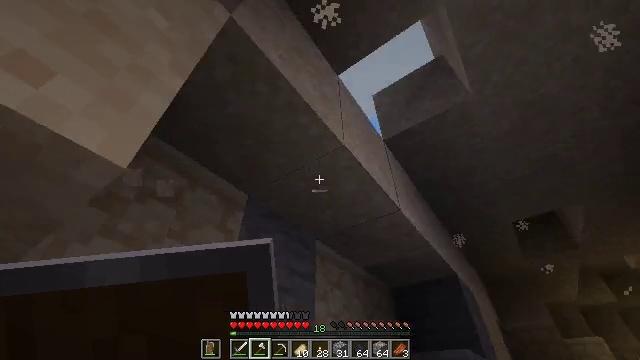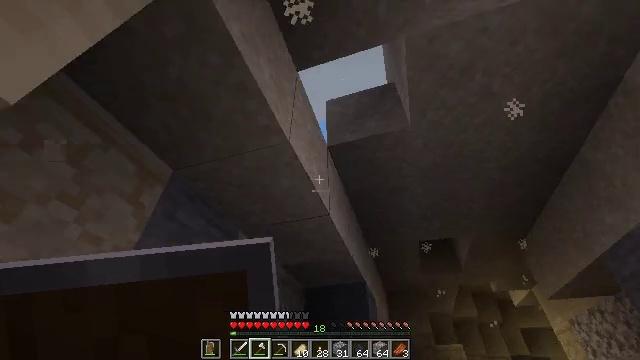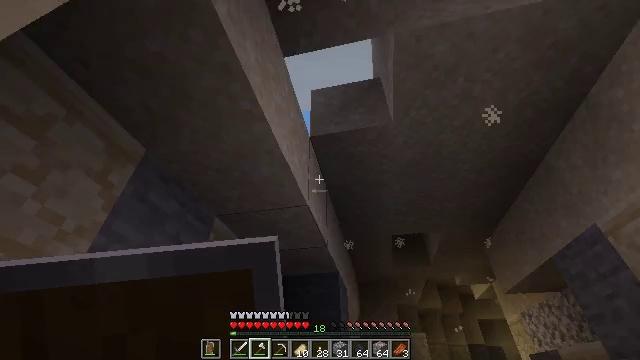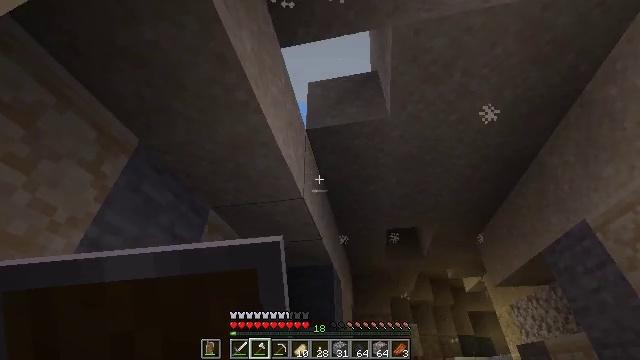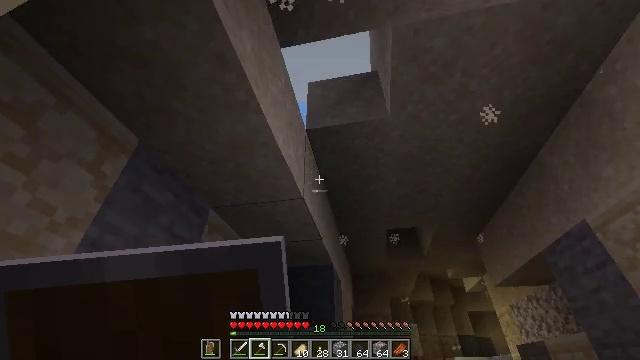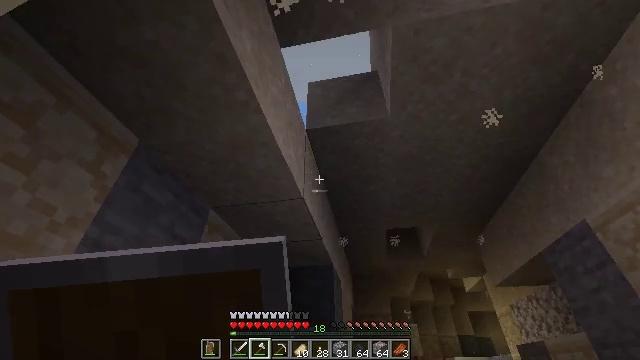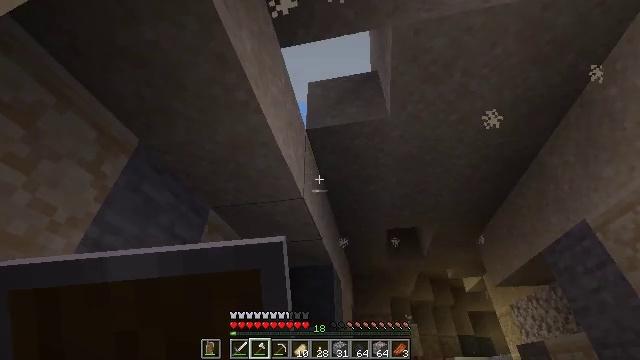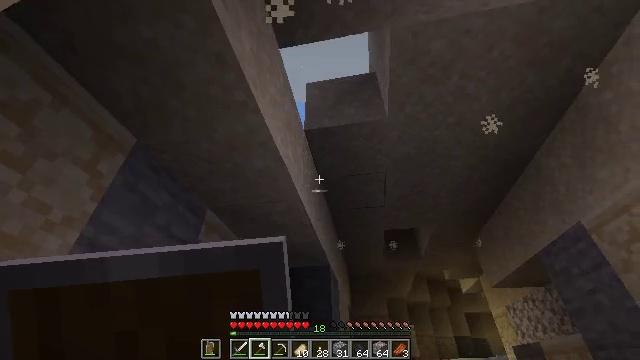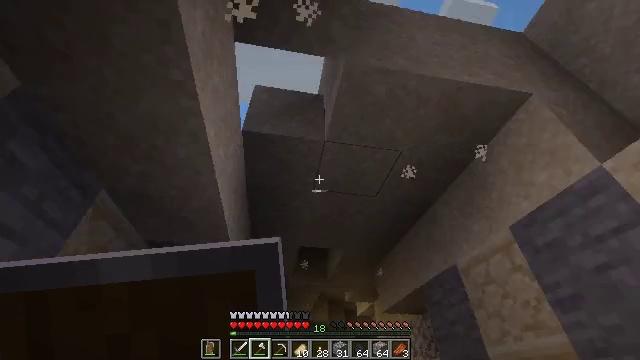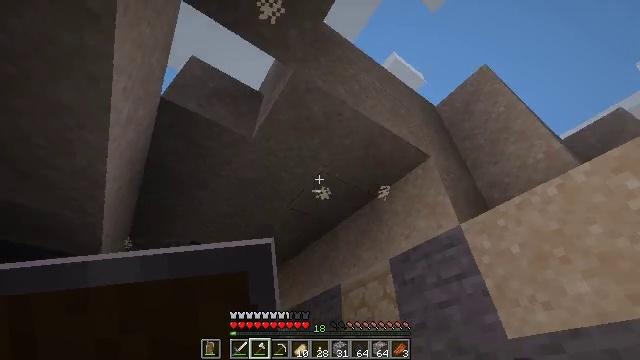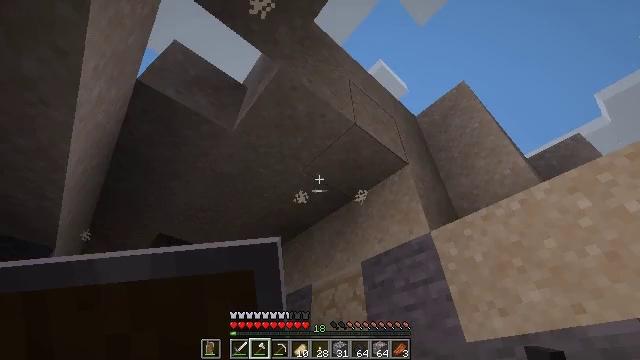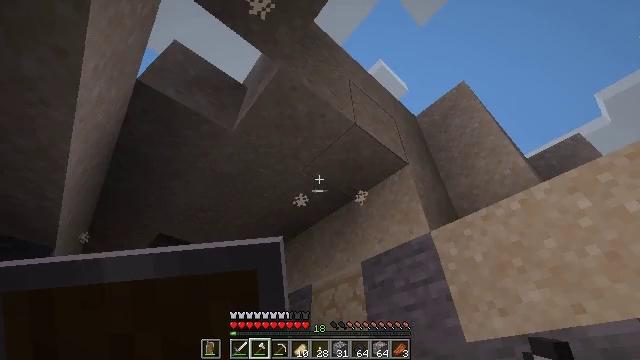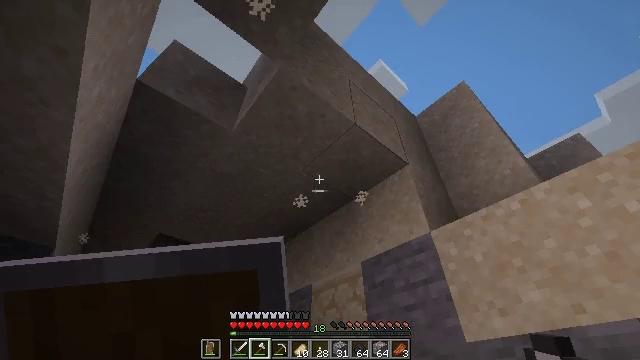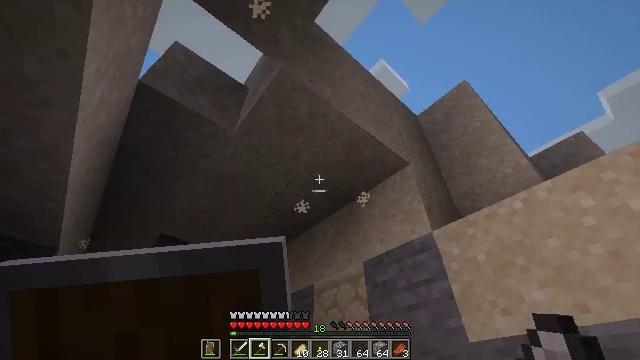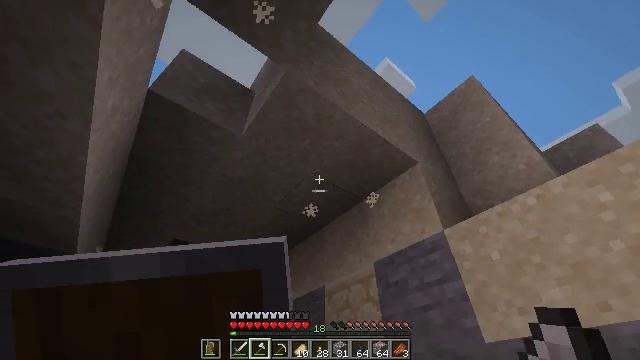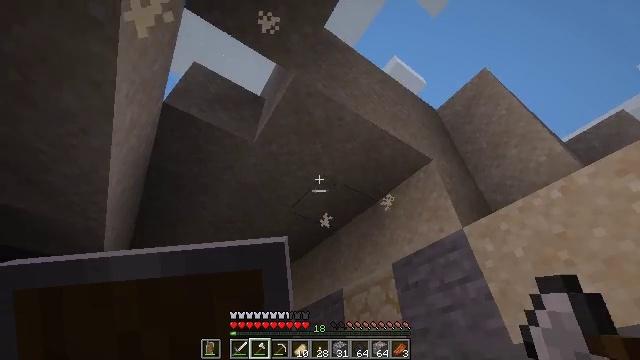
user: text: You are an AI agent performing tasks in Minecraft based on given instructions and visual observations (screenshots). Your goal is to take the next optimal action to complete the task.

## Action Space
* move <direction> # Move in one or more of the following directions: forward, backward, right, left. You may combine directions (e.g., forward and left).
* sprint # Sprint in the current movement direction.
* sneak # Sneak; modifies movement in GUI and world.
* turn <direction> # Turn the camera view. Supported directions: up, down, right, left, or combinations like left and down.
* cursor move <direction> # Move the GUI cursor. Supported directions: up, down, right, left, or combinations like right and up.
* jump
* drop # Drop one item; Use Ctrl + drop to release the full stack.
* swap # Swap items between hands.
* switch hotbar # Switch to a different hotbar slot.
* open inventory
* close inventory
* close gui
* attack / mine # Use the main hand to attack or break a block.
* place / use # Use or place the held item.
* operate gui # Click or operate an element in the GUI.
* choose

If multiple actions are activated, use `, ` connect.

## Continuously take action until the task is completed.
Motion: motion action
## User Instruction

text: Dig up some sand.
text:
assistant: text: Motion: turn right
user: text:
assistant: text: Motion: turn right and down
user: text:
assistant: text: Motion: turn right and down
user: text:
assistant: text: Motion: no_op
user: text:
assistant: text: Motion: no_op
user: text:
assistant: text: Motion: no_op
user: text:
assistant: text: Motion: no_op
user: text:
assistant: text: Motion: turn right and up
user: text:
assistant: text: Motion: turn right and up
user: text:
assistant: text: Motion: turn right
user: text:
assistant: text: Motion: no_op
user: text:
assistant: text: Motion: no_op
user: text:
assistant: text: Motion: no_op
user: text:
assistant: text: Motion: turn left
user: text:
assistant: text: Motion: turn left
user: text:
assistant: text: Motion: turn left
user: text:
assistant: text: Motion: turn left
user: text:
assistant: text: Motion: turn left
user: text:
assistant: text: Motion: turn left
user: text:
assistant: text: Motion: attack / mine
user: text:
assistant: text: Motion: attack / mine
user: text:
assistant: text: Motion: attack / mine
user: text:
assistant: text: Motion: attack / mine
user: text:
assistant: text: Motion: attack / mine
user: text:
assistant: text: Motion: attack / mine
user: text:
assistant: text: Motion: attack / mine
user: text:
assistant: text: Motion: attack / mine
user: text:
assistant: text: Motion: attack / mine
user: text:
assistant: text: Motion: attack / mine
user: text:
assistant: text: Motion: attack / mine